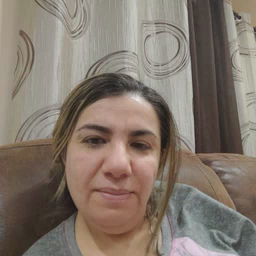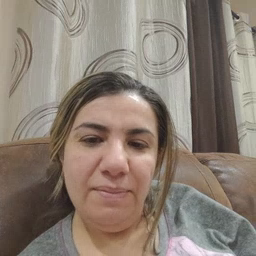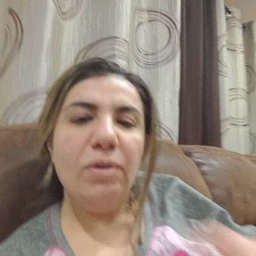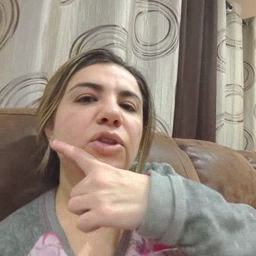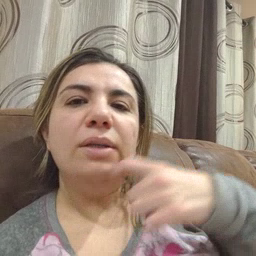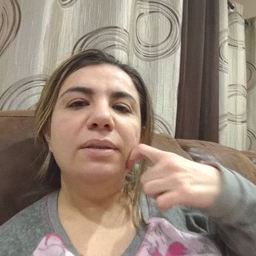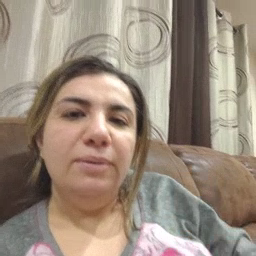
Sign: dry